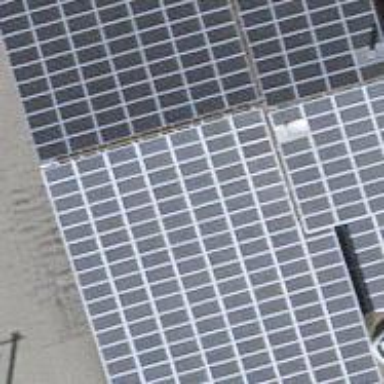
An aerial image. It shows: Solar power generator utilizing photovoltaic technology with solar photovoltaic panels.